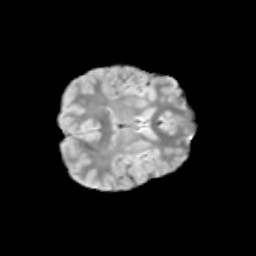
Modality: T2w
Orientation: axial
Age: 11
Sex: male
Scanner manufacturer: siemens
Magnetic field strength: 3 T
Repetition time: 3.8 s
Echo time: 0.07 s